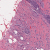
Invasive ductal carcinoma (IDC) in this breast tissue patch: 1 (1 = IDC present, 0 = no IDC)